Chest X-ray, AP view. Patient: 68 years old, sex F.
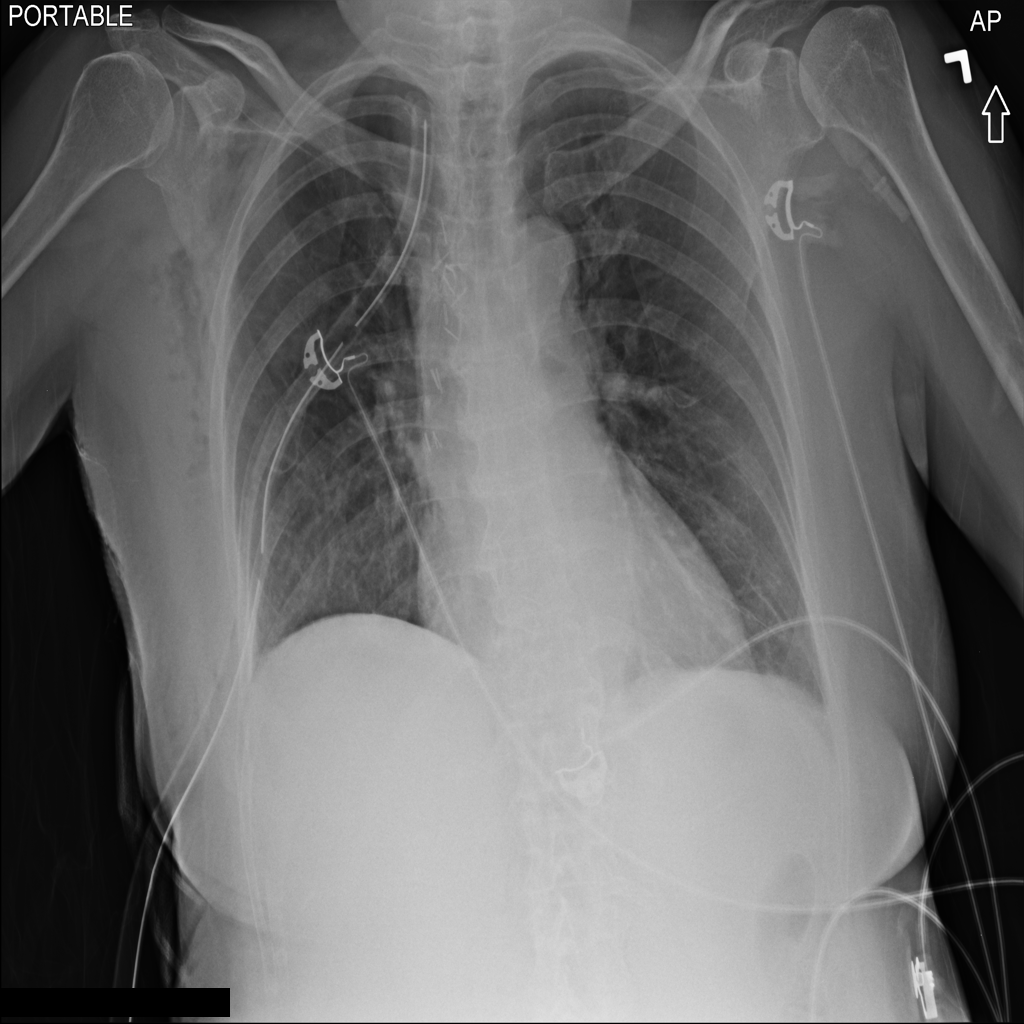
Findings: Emphysema